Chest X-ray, AP view. Patient: 53 years old, sex M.
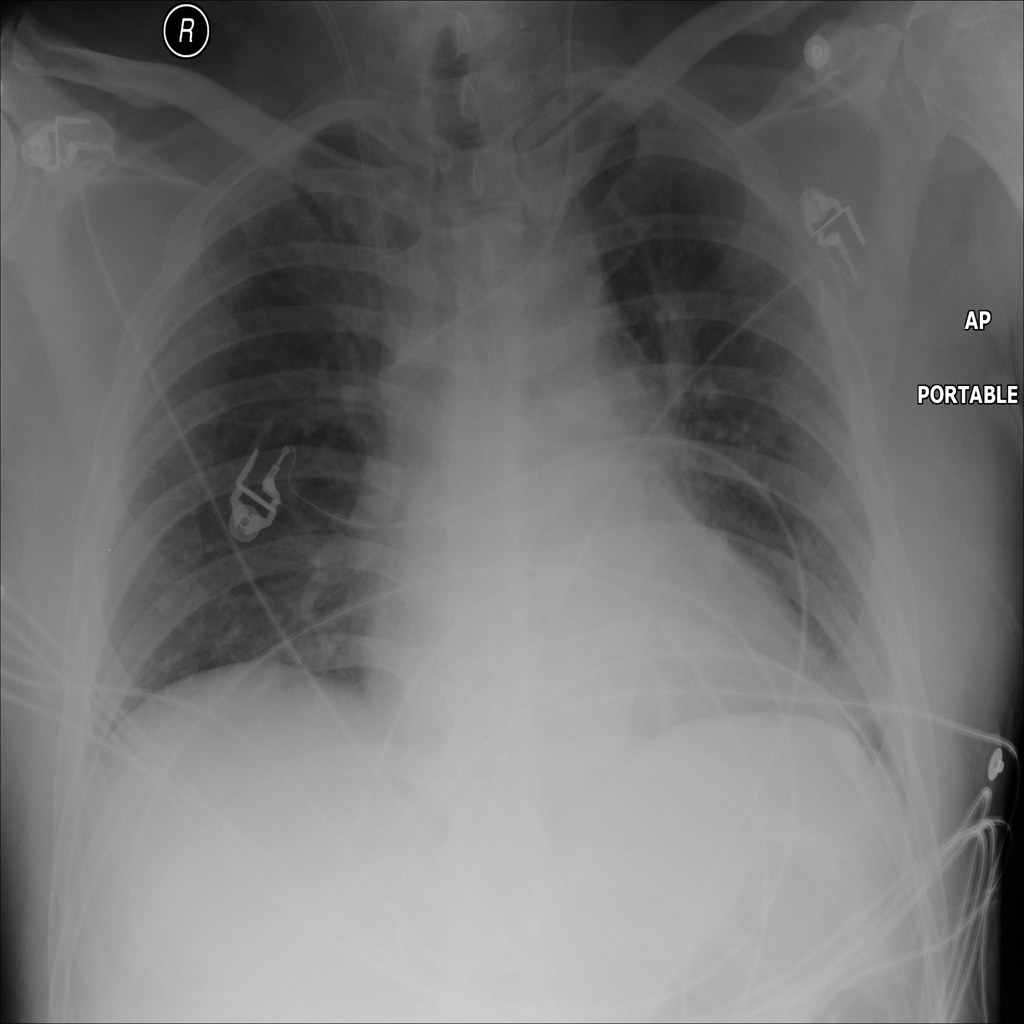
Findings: No Finding